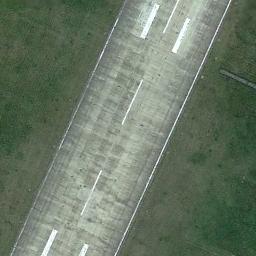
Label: runway